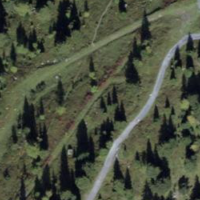
EUNIS habitat code: 23
Species observed at this site:
Pimpinella major
Geum rivale
Dryas octopetala
Epipactis atrorubens
Gentiana clusii
Plantago alpina
Bartsia alpina